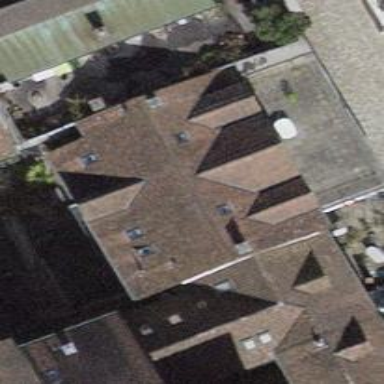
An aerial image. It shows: Residential building with tiled roof.